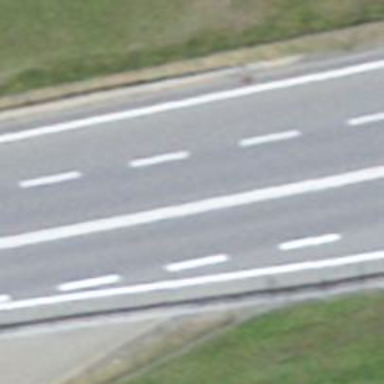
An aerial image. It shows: Asphalt motorway of trunk classification.